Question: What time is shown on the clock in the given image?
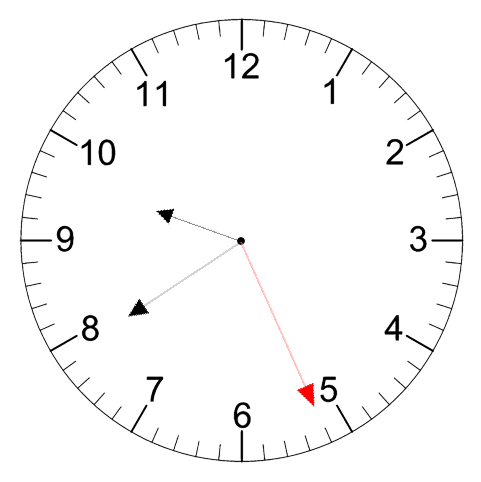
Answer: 09:39:26